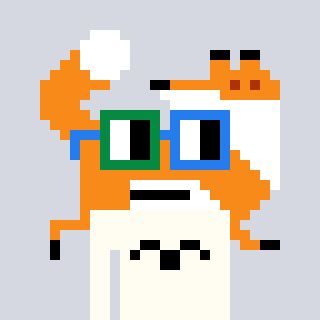
a pixel art character with square green and blue glasses, a fox-shaped head and a grayscale-colored body on a cool background